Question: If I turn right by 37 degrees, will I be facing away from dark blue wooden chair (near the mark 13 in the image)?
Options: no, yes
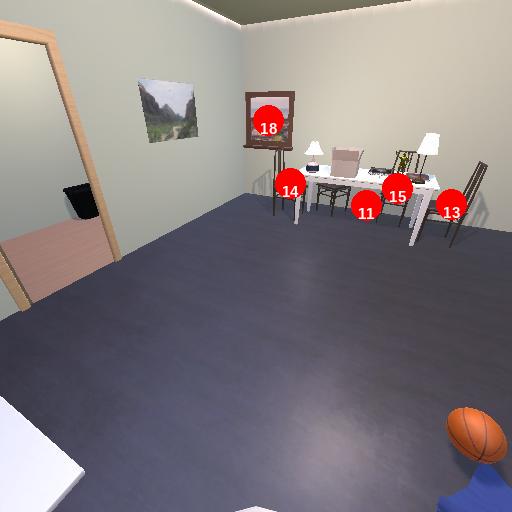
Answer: no